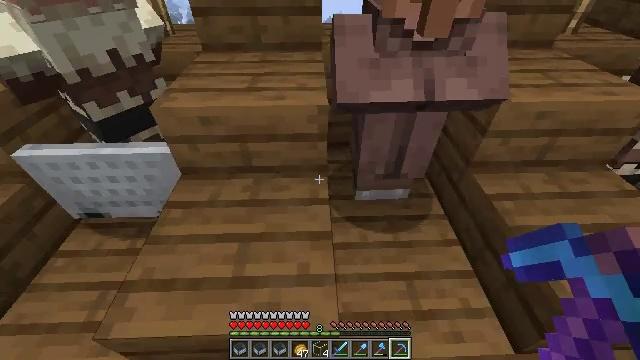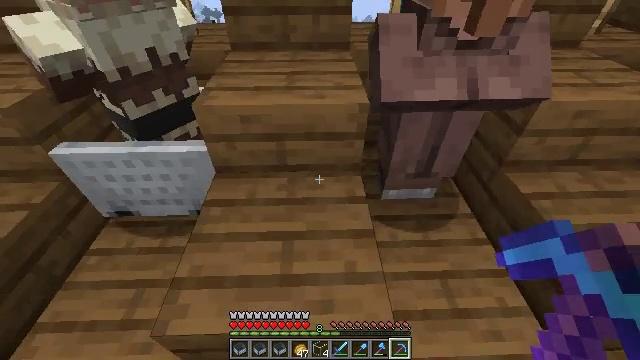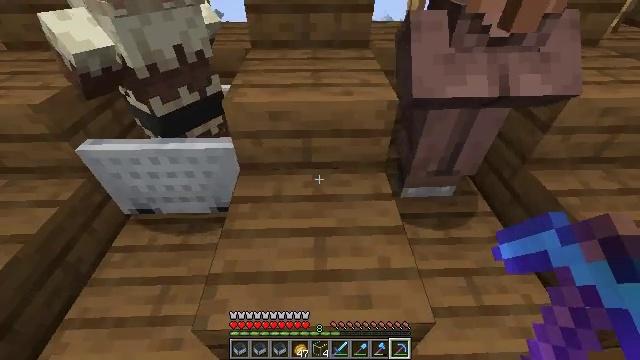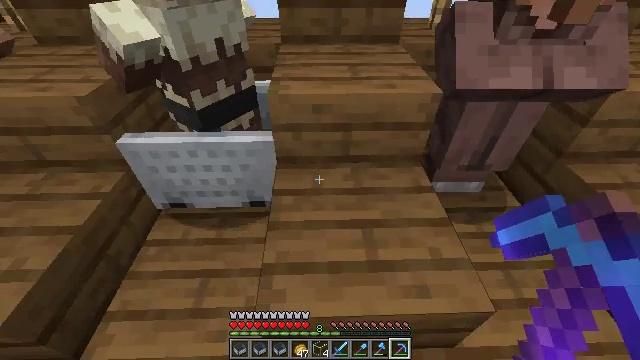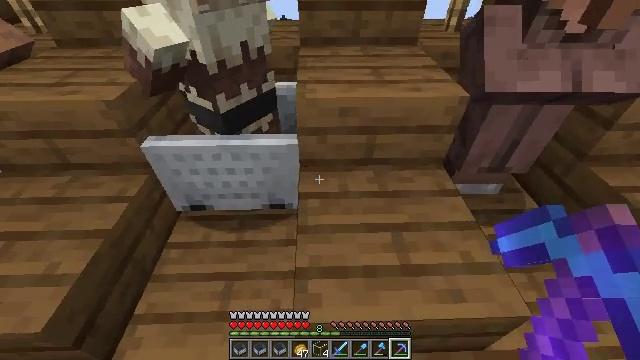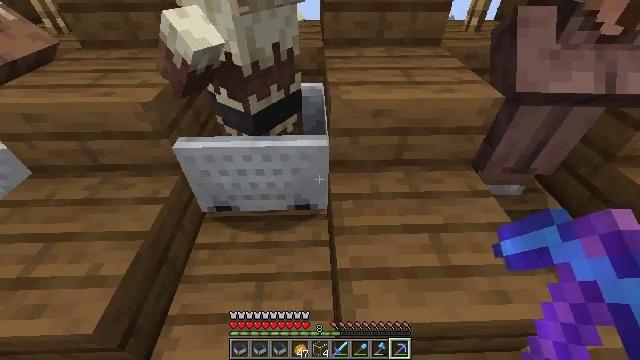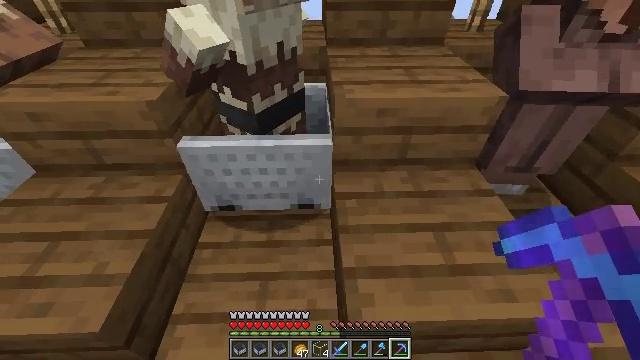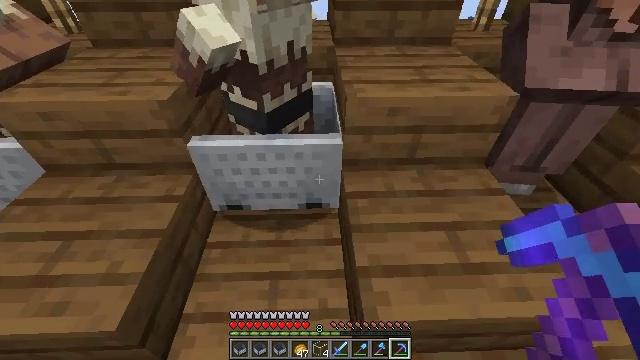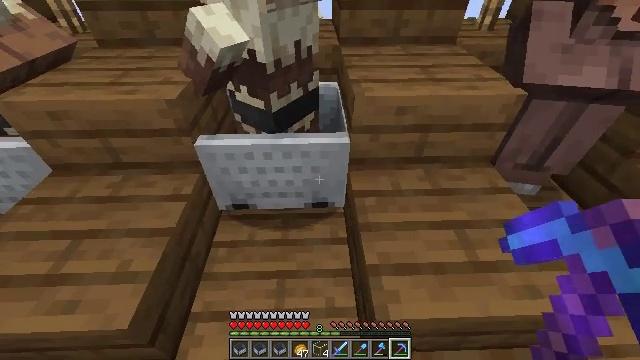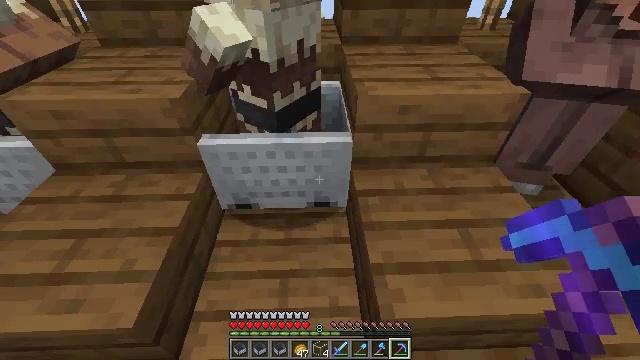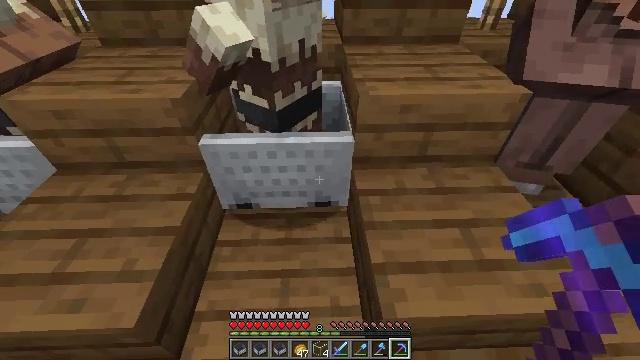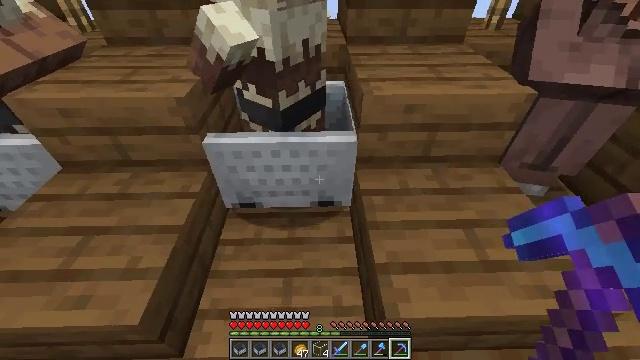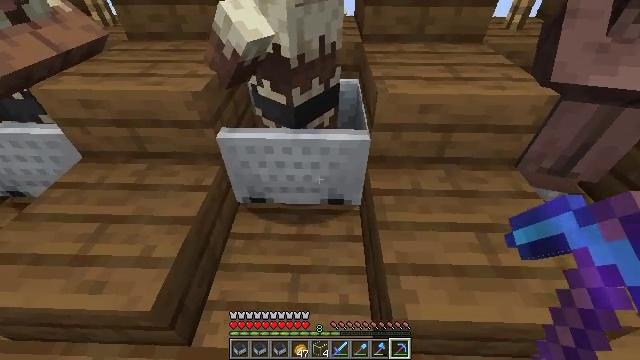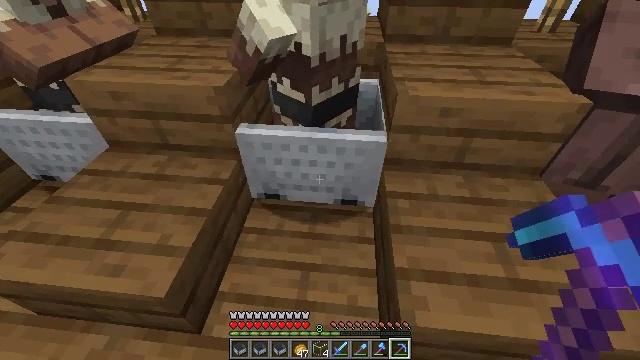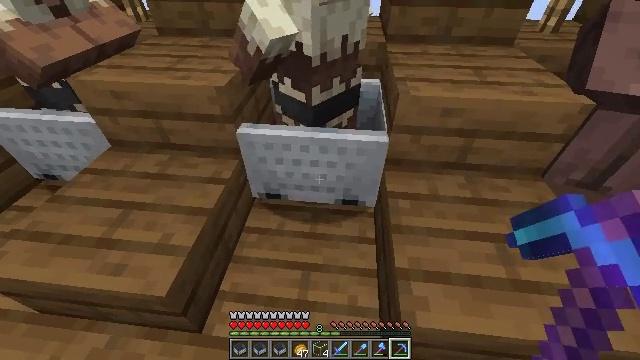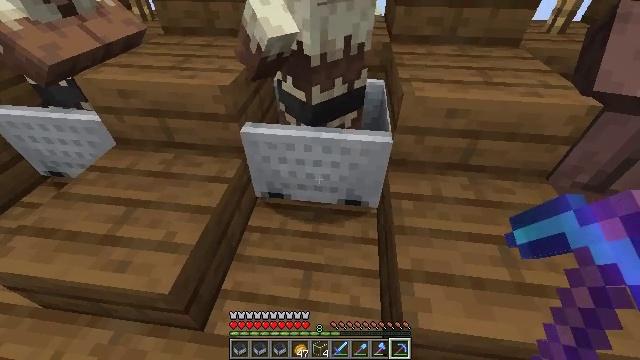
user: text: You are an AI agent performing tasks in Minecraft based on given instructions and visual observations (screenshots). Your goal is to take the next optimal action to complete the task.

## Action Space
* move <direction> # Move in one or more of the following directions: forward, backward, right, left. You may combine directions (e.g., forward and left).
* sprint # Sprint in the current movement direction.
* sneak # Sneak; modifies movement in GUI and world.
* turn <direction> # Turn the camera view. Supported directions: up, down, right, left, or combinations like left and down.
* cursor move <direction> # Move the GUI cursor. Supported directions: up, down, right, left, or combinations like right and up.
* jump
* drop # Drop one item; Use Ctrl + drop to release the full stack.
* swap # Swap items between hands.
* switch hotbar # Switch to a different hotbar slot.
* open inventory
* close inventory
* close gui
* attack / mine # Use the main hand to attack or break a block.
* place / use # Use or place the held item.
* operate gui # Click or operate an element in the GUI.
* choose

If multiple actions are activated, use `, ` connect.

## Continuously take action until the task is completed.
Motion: motion action
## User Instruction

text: Remove a spruce sign from the inventory.
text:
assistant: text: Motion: move left
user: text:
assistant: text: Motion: move left
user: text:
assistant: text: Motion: move left
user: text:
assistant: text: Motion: move left
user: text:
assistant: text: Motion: no_op
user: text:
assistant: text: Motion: no_op
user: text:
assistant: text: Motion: no_op
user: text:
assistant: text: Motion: no_op
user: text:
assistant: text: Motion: no_op
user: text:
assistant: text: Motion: no_op
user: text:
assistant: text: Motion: no_op
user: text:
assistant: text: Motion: turn left
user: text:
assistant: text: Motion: turn left
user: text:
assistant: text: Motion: no_op
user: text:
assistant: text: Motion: no_op
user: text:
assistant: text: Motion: no_op
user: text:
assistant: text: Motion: no_op
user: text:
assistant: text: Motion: no_op
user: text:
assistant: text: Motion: no_op
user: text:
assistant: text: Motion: attack / mine
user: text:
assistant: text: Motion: attack / mine
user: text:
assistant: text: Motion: attack / mine
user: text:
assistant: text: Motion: no_op
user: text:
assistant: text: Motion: no_op
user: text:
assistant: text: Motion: no_op
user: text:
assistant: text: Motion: no_op
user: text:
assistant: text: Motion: no_op
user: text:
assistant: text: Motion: no_op
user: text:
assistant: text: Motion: no_op
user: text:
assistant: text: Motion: no_op